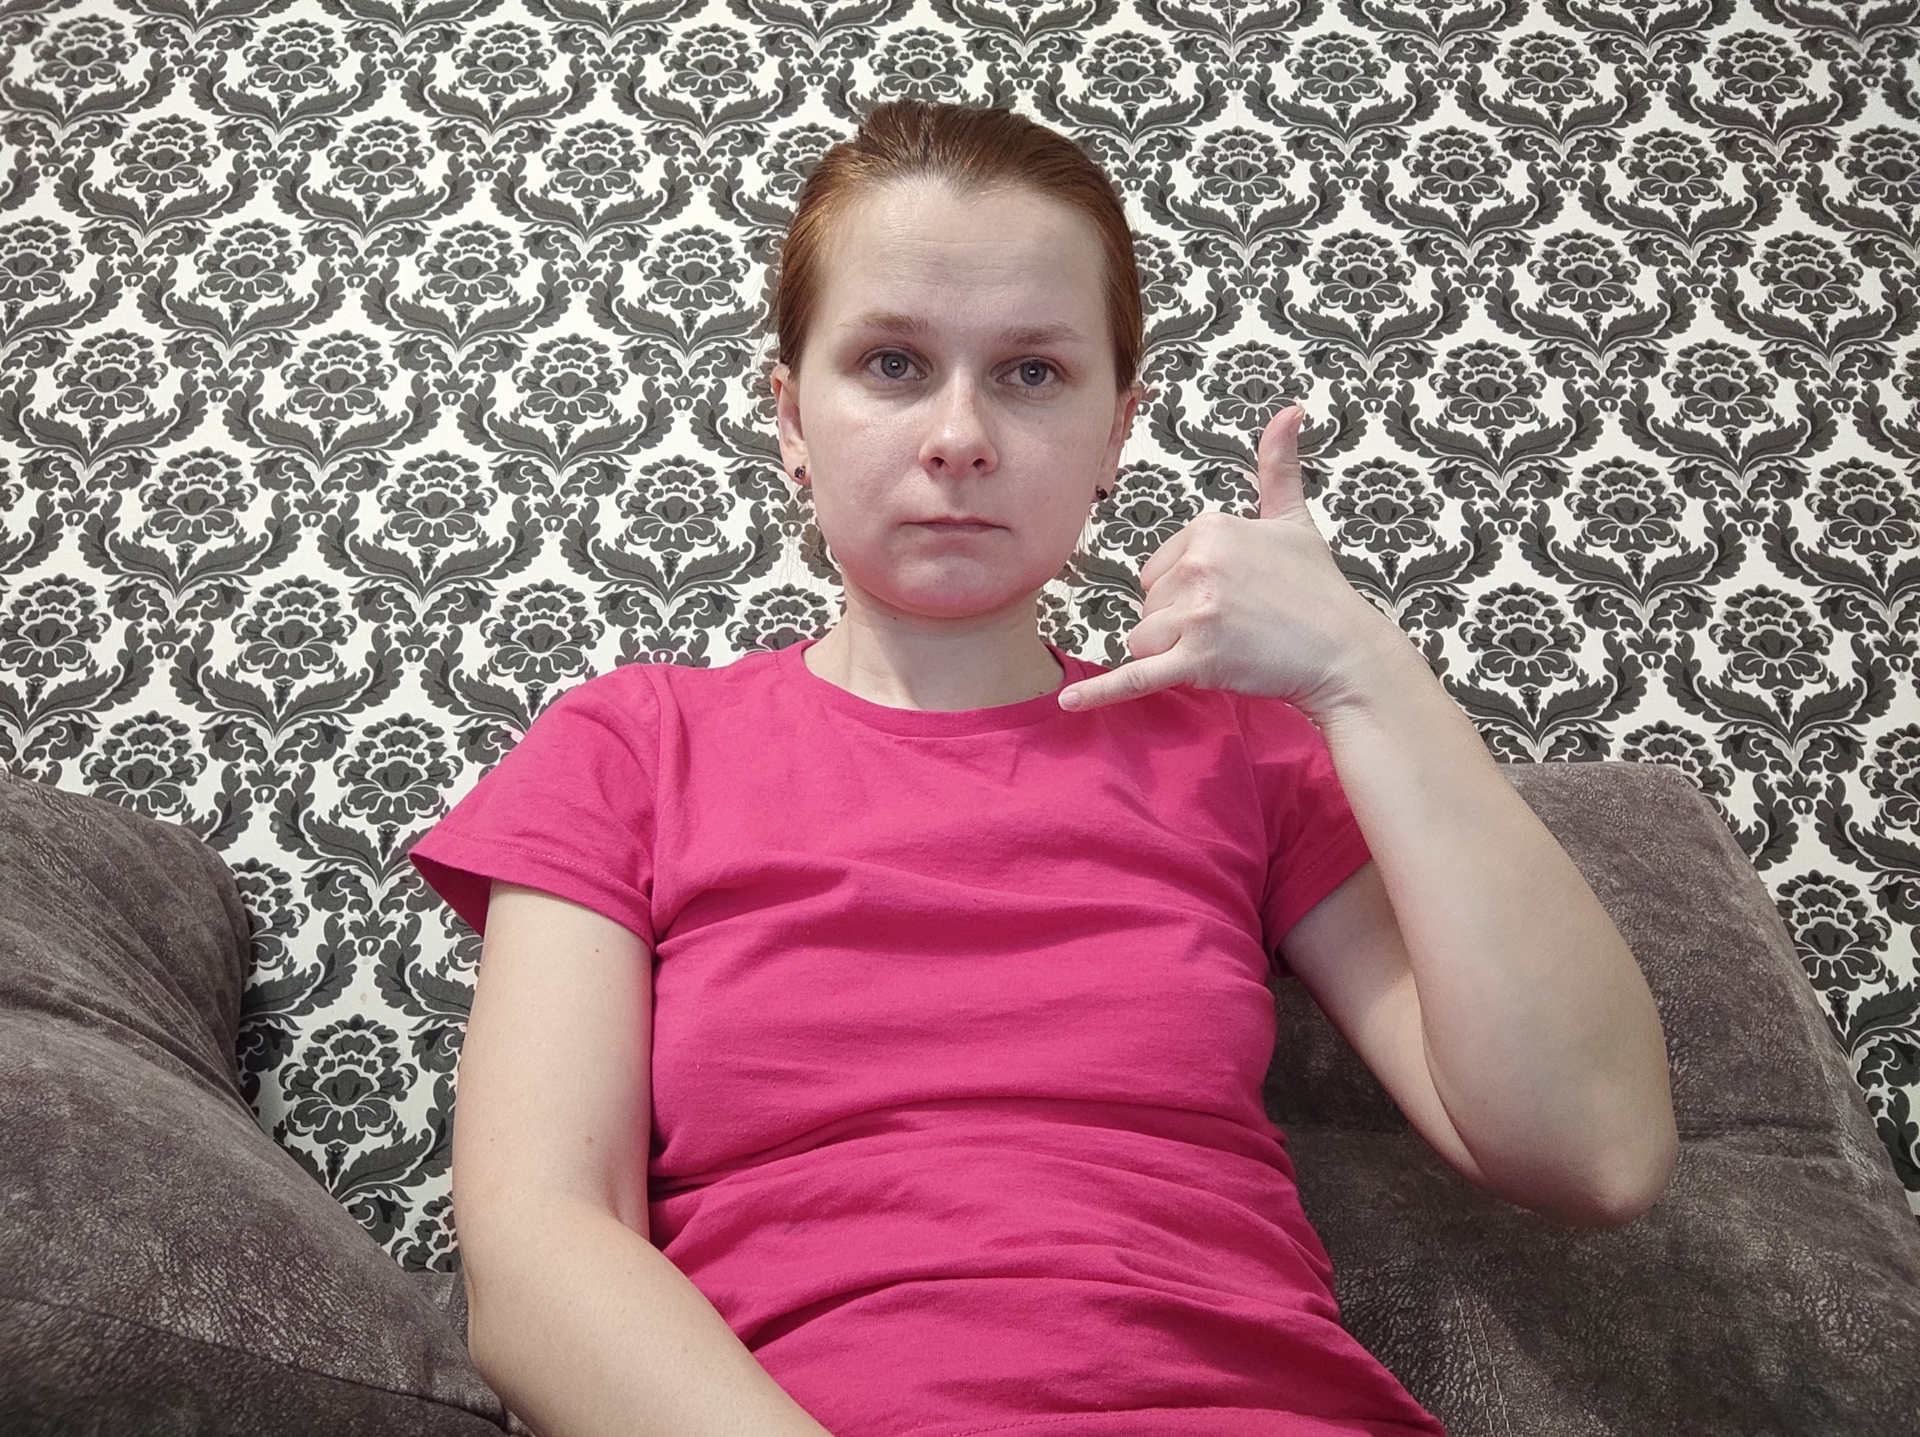
Label: clear